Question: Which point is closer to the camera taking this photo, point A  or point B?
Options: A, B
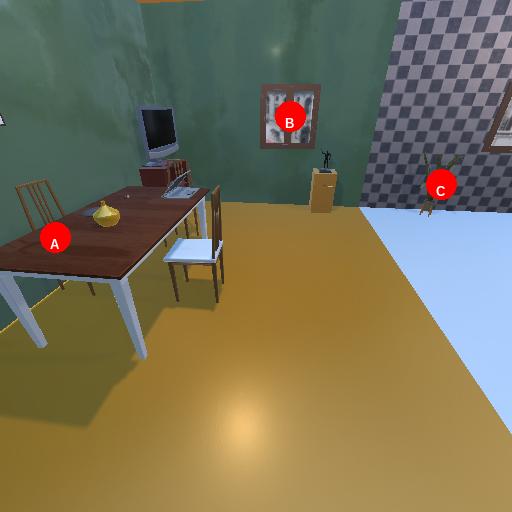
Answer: A